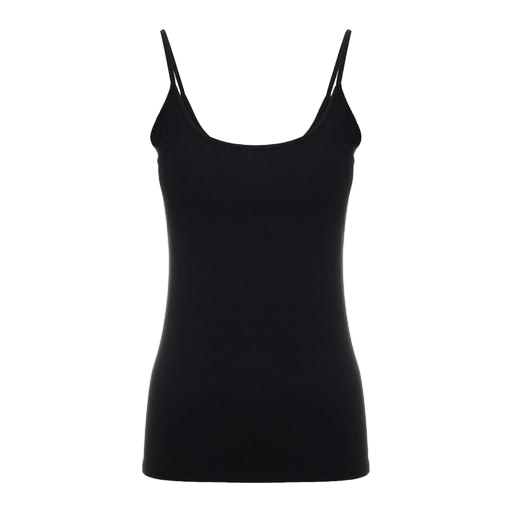
black slim tank, longline singlet, black women's cami, white background